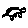
Label: cat